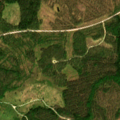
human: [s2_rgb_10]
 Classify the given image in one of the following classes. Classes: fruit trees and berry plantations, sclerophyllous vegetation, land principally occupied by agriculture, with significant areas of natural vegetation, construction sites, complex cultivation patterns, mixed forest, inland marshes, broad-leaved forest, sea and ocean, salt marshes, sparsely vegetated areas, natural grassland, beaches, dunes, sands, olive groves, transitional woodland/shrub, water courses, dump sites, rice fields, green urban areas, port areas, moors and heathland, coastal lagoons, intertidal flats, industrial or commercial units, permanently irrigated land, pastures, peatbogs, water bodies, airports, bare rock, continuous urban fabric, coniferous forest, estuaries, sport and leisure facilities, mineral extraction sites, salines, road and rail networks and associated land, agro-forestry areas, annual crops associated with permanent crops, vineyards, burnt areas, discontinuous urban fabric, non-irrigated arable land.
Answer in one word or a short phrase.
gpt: coniferous forest, mixed forest